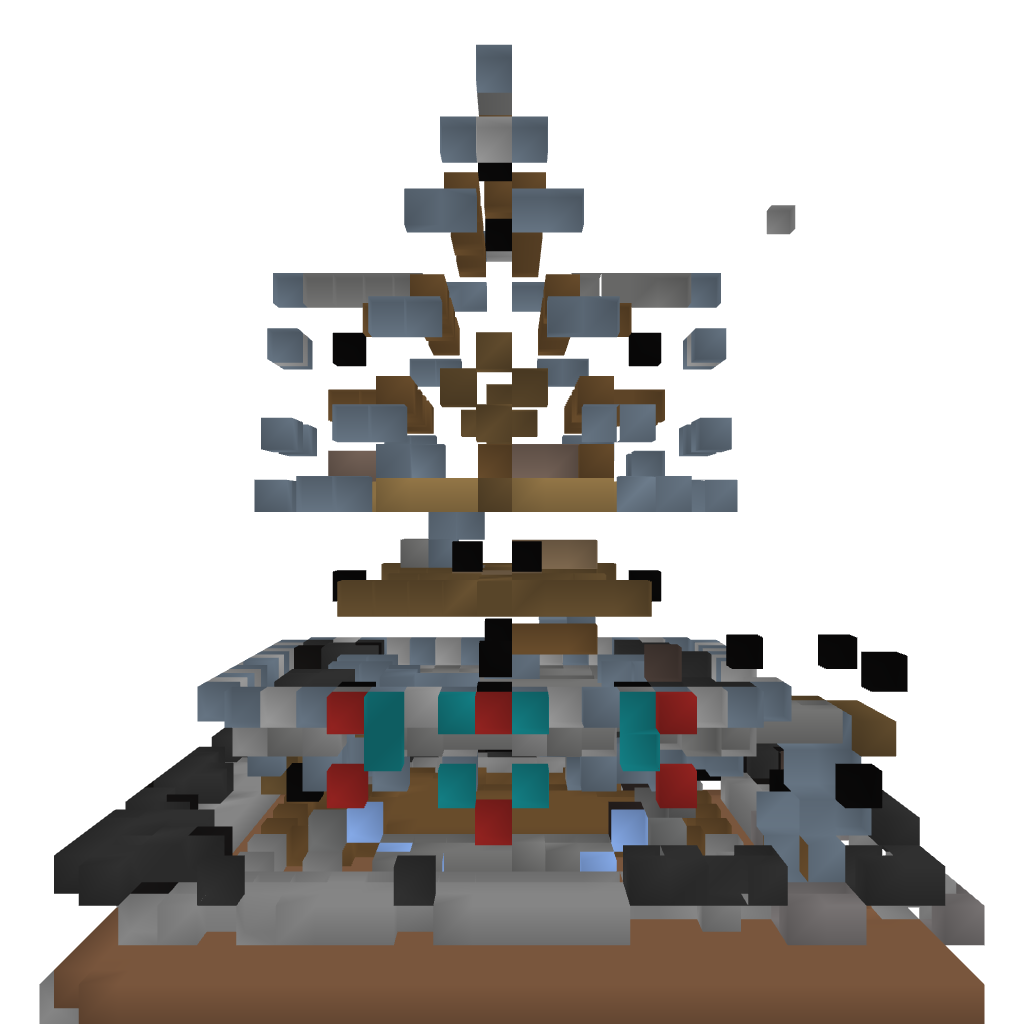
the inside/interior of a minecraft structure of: Blue Wolf Inn